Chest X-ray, PA view. Patient: 64 years old, sex M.
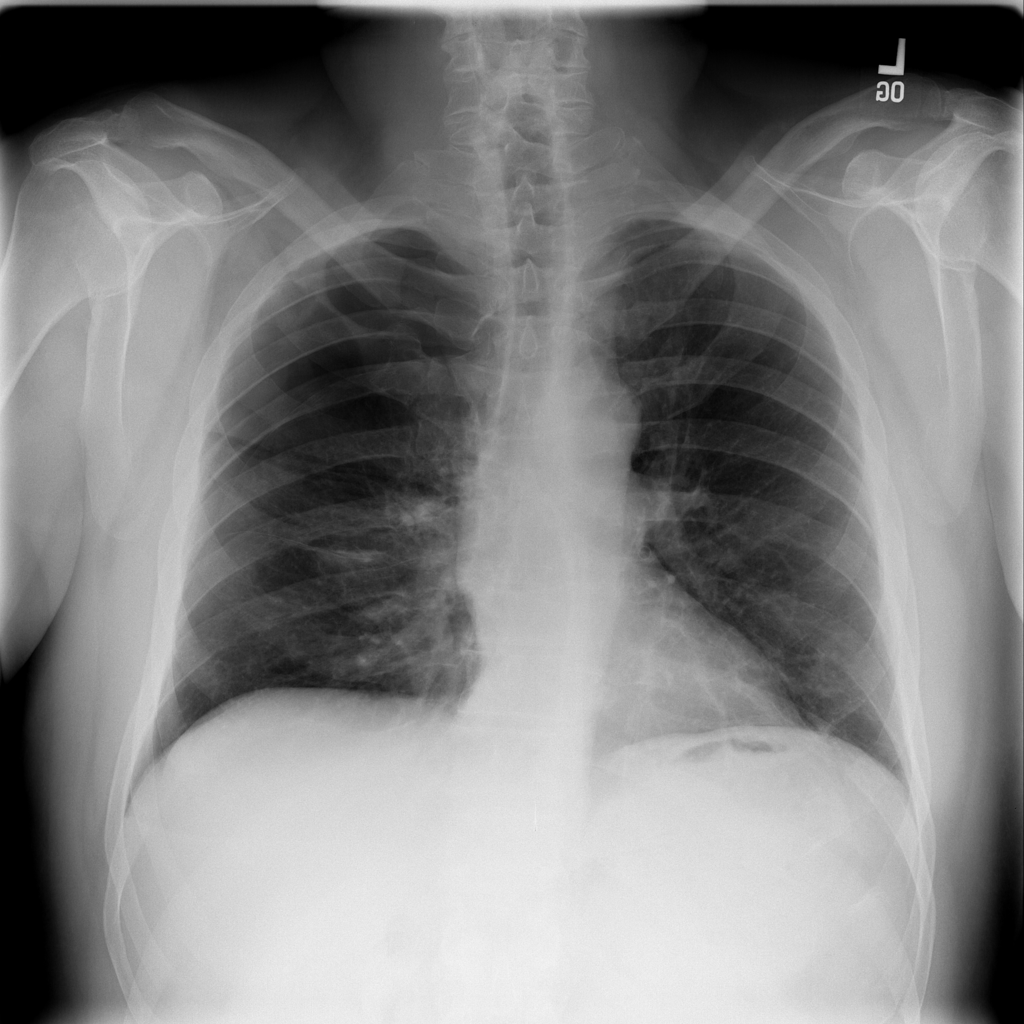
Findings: No Finding